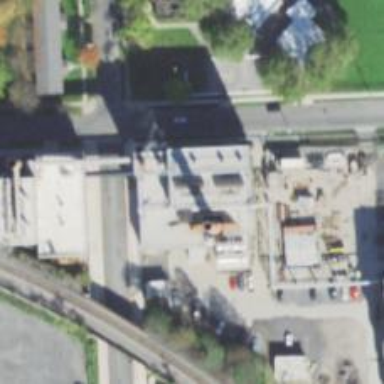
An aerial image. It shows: Gas-powered generator.